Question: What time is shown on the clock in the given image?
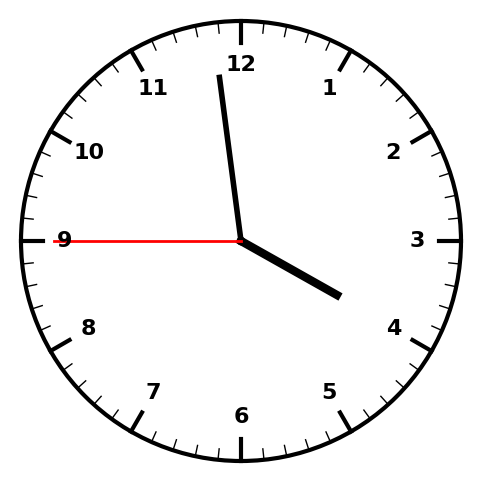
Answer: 03:58:45